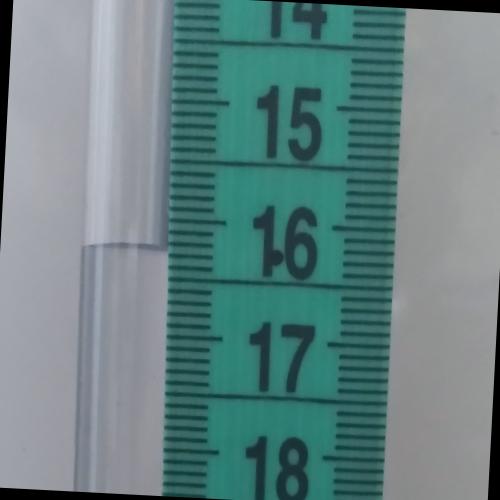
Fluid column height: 16.3 cm